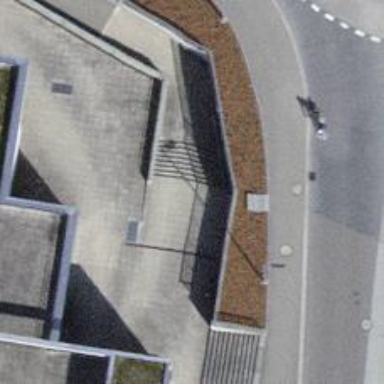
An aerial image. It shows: Set of steps on the road.